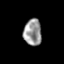
Tissue: skin
Cell type: Endothelial cells
Senescence score: 0.7923
Nuclear area (px): 462
Mean DAPI intensity: 152.909